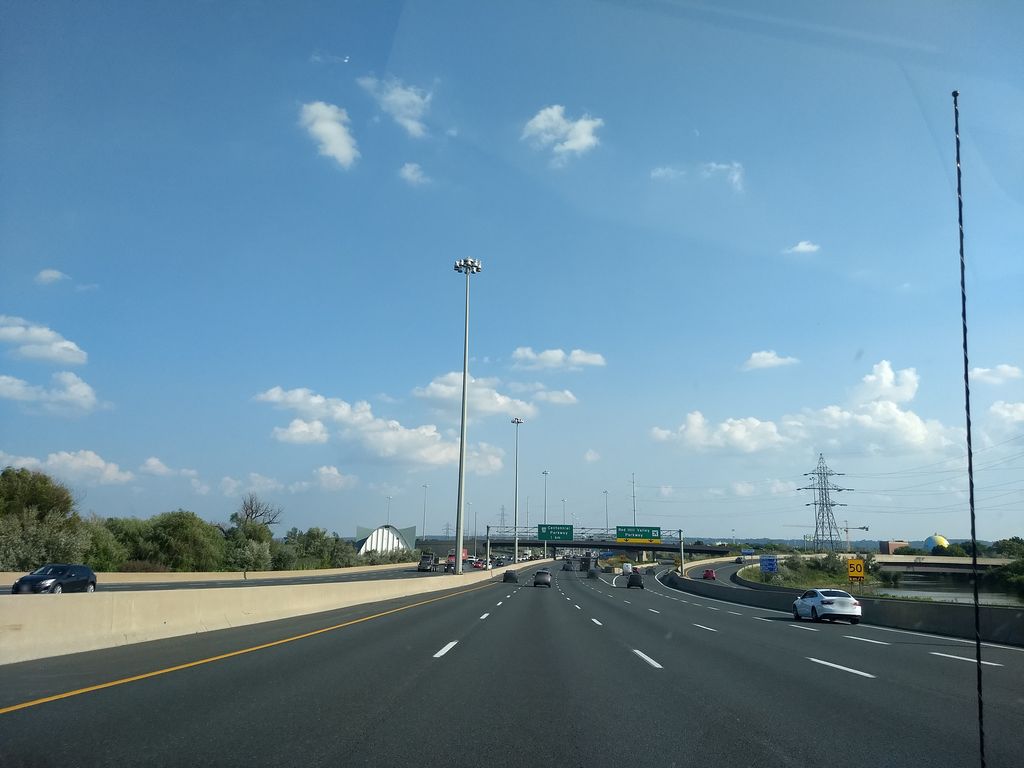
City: hamilton